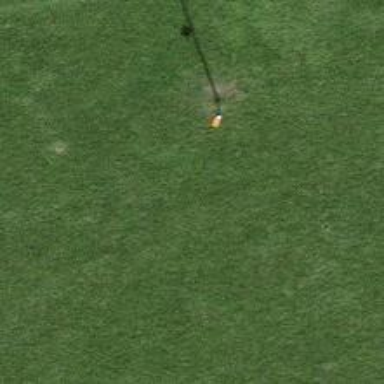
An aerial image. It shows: Pipeline marker.